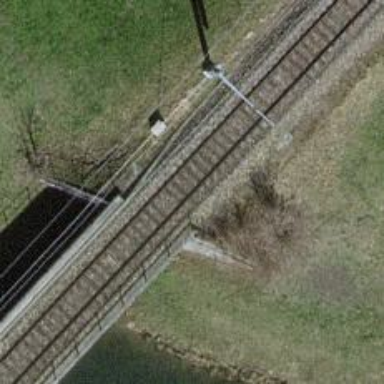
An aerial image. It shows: Bridge with electrified contact lines.